Question: I am having country codes and country names in I just filtered country names and displaying in the filtered tableView. But, while displaying, I unable to fetch the respective country code from original tableview. Country code not getting filtered. Kindly help me. How to filter multiple fields in tableView cell.
'''
var countries = [String]()
for countryCodes : AnyObject in NSLocale.ISOCountryCodes() {
let dictionary : NSDictionary = NSDictionary(object:countryCodes, forKey:NSLocaleCountryCode)
let identifier : NSString? = NSLocale.localeIdentifierFromComponents(dictionary)
if ((identifier) != nil) {
let country : NSString = NSLocale.currentLocale().displayNameForKey(NSLocaleIdentifier, value: identifier!)!
countries.append(country)
println(countries)
}
}
println(countries)
var country_codes = [String]()
country_codes = NSLocale.ISOCountryCodes() as [String]
println(country_codes) //Working Successfully.
//SEARCH BAR WHILE TYPING TEXT
func searchBar(searchBar: UISearchBar, textDidChange searchText: String) {
if(countElements(searchBar.text) >= 3)
{
searchActive = true
filtered = countries.filter({ (text) -> Bool in
let tmp: NSString = text
let range = tmp.rangeOfString(searchText, options: NSStringCompareOptions.CaseInsensitiveSearch)
return range.location != NSNotFound
})
//I filtered only one fields. So, Filtered results are working fine, but, I am having one more fields in tableview cell. That is displaying different datas. I dont know how to filtered multiple fields.
if(filtered.count == 0 || countElements(searchBar.text) == 0)
{
searchActive = false
self.countryTableView.reloadData()
}
else
{
searchActive = true
self.countryTableView.reloadData()
}
}
else
{
searchActive = false
self.countryTableView.reloadData()
}
}
func tableView(tableView: UITableView, cellForRowAtIndexPath indexPath: NSIndexPath) -> UITableViewCell {
let cell = countryTableView.dequeueReusableCellWithIdentifier("country", forIndexPath: indexPath) as country_tblCell
//println("Cell for ROws \(searchActive)")
if(searchActive)
{
if(filtered.count == 0 || countElements(searchBar.text) == 0)
{
searchActive = false
self.countryTableView.reloadData()
}
else
{
println("First Index \(indexPath.row)")
cell.country_Label.text = filtered[indexPath.row]
cell.countryCodeLabel.text = countryCodes[indexPath.row] //Here need to display filtered datas for Country code.
println("Second Index \(indexPath.row)")
}
}
else
{
println("Normal First Index \(indexPath.row)")
cell.selectionStyle = .None
cell.country_Label.text = countries[indexPath.row]
cell.countryCodeLabel.text = countryCodes[indexPath.row]
cell.layer.borderColor = validateBorderColor.CGColor
cell.layer.borderWidth = 1
println("Normal Second Index \(indexPath.row)")
}
return cell
}
'''

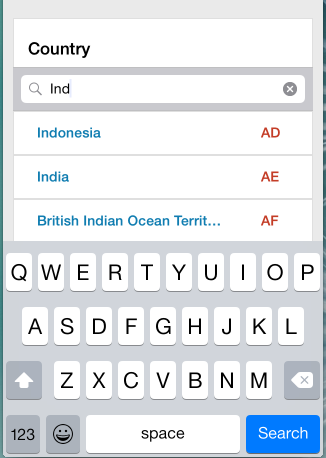
Answer: Try using tuples.
This is a great feature in swift.
After getting 'countries' and 'country_codes'
Add them to this tuple
'''
var countryAndCode: [(country:String , code: String)] = []
for i in 0...coutries.count {
countryAndCode.append(country:countries[i] , code:country_codes[i])//this shows error in XCode some times
//if the above code doesn't compile then use the below code
countryAndCode += [(country:countries[i] , code:country_codes[i])]
}
'''
Then perform the filtering on this tuple:
'''
filtered = countryAndCode.filter({ (data) -> Bool in
let tmp: NSString = data.country // the name from the variable decleration
let range = tmp.rangeOfString(searchText, options: NSStringCompareOptions.CaseInsensitiveSearch)
return range.location != NSNotFound
})
'''
Finally in the 'cellForRowAtIndexPath' method use this tuple
'''
cell.country_Label.text = filtered[indexPath.row].country
cell.countryCodeLabel.text = filtered[indexPath.row].code
'''
For more information on tuples you can visit <URL>